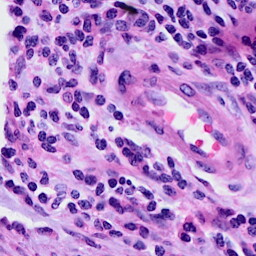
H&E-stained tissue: Cervix